Modality: planning_CT
Slice 45 of 74
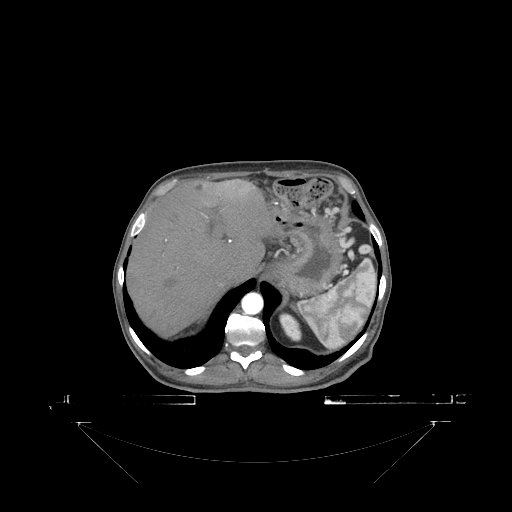